Question: So I have a listview that has both text and images in it.
Everything about it works except when I am presented with the top row not having an image assigned to it.
rather than it using the placeholder image I have for rows that have no image assigned it takes the image of the current user.
The current user in this image is number 3, but his picture is also being shown for user 1.

here is my code for the CustomListAdapter, it grabs the PlayerItem which has players name and image url.
'''
public class CustomListAdapter extends BaseAdapter {
private ArrayList<PlayerItem> listData;
private LayoutInflater layoutInflater;
public CustomListAdapter(Context context, ArrayList<PlayerItem> listData) {
this.listData = listData;
layoutInflater = LayoutInflater.from(context);
}
@Override
public int getCount() {
return listData.size();
}
@Override
public Object getItem(int position) {
return listData.get(position);
}
@Override
public long getItemId(int position) {
return position;
}
public View getView(int position, View convertView, ViewGroup parent) {
ViewHolder holder;
if (convertView == null) {
convertView = layoutInflater.inflate(R.layout.rosterrow, null);
holder = new ViewHolder();
holder.playerNameView = (TextView) convertView.findViewById(R.id.title);
holder.imageView = (ImageView) convertView.findViewById(R.id.thumbImage);
convertView.setTag(holder);
} else {
holder = (ViewHolder) convertView.getTag();
}
PlayerItem playerItem = (PlayerItem) listData.get(position);
holder.playerNameView.setText(playerItem.getplayerName());
if ((holder.imageView != null) && (playerItem.getUrl() != null)) {
Picasso.with(null).load(playerItem.getUrl()).into(holder.imageView);
}
return convertView;
}
static class ViewHolder {
TextView playerNameView;
ImageView imageView;
}
}
'''
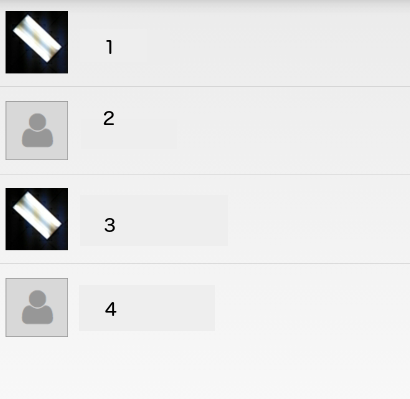
Answer: Fixed it by adding
'''
else {
holder.imageView.setImageResource(R.drawable.list_placeholder);
}
'''